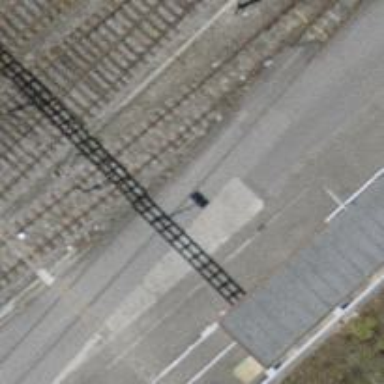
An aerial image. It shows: Single-track electrified rail service spur with contact line.